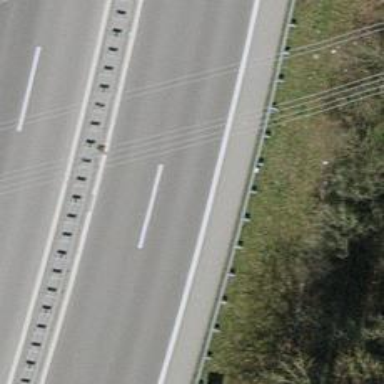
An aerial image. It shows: Asphalt trunk highway.